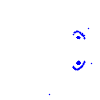
Particle: electron